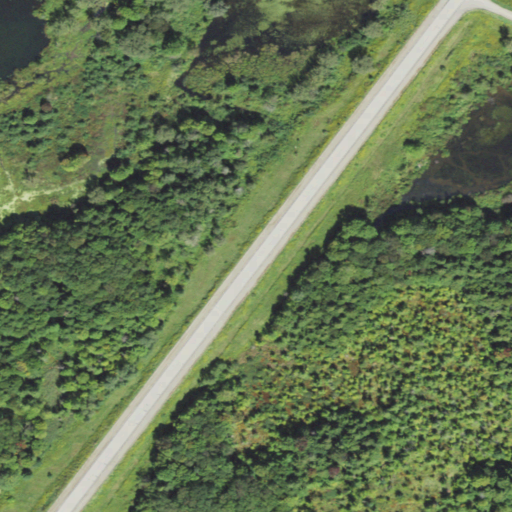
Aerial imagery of plain(s) in Pennsylvania named Baldwin Flats containing woody wetlands, low intensity development, herbaceous wetlands, open water, deciduous forest, and medium intensity development